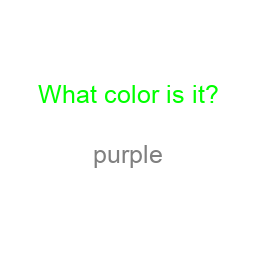
Color: gray
Color name shown: purple
Background color: white
Question text color: lime